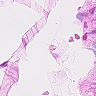
Metastatic tissue present: no